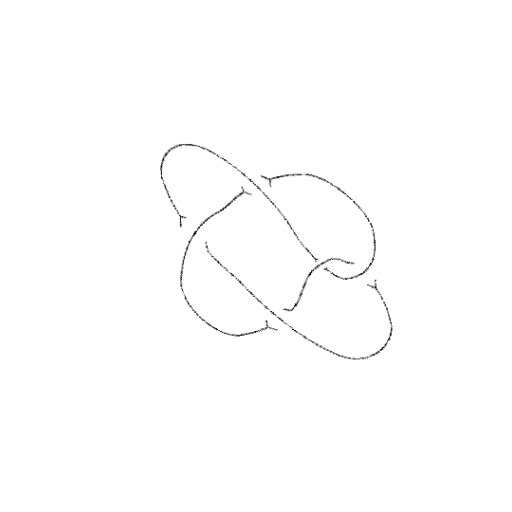
Crossing number: 5